Question: I'm trying to grab some data from the database on a page in typo3 using Ajax . So after a long time looking for the appropriate way to do it , I got convinced that The Ajax Dispatcher is the best tool to do the job . So I created the file following the instructions to be found here.
Now when I make an Ajax call on my page , the console displays a 500 (Internal Server Error).
joined is a snapshot of my console tab.
and this is the jquery function that gets run on an onchange event .
function getContent(id) {
'''
console.log("Start process ...");
$.ajax({
async: 'true',
url: 'index.php',
type: 'POST',
data: {
eID: "ajaxDispatcher",
request: {
pluginName: 'listapp',
controller: 'Pays',
action: 'getMyCos',
arguments: {
'id': id,
}
}
},
dataType: "json",
success: function(result) {
console.log(result);
},
error: function(error) {
console.log(error);
}
});
'''
}
Could someone please help me , I just started developing with this CMS of shit :p

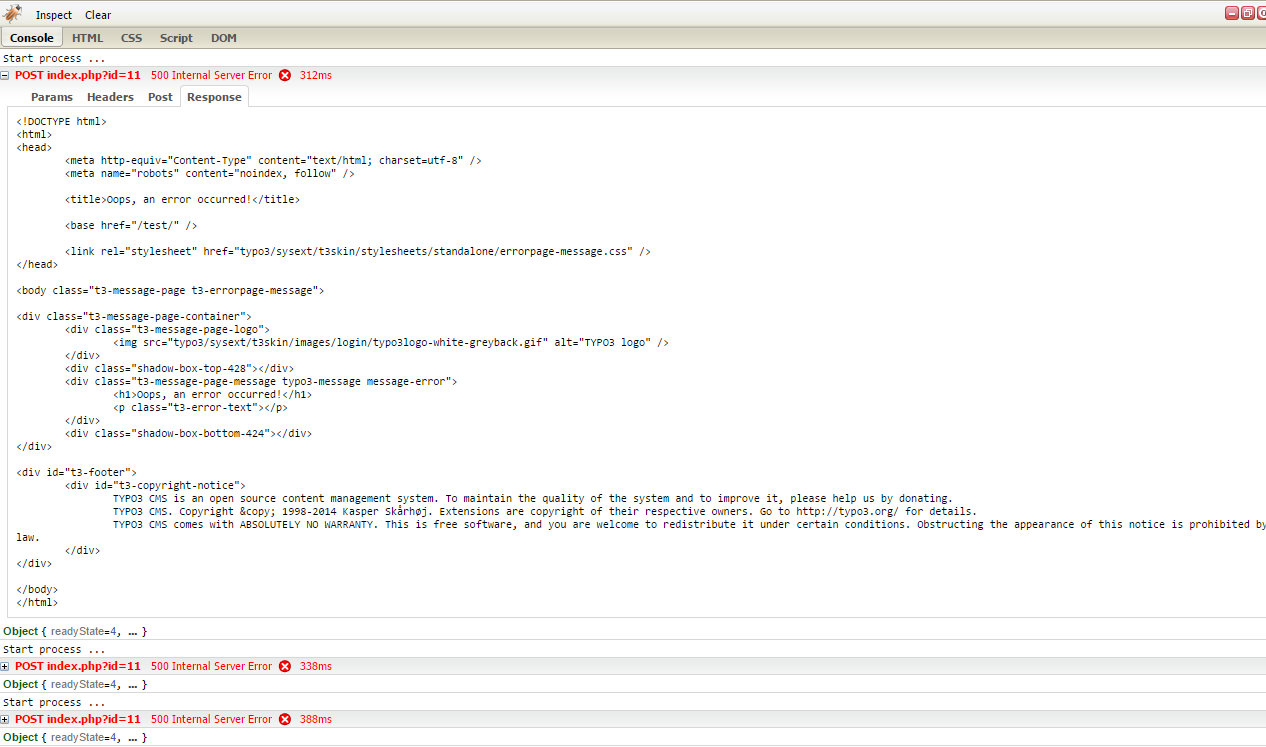
Answer: I just had to change the file AjaxDispatcher :
line 101 to: '\TYPO3\CMS\Core\Core\Bootstrap::getInstance();'